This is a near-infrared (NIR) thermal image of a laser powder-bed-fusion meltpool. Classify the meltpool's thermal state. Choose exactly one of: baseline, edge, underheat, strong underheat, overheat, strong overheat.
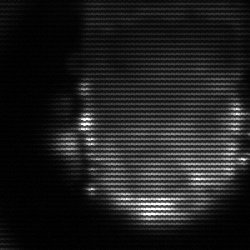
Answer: baseline